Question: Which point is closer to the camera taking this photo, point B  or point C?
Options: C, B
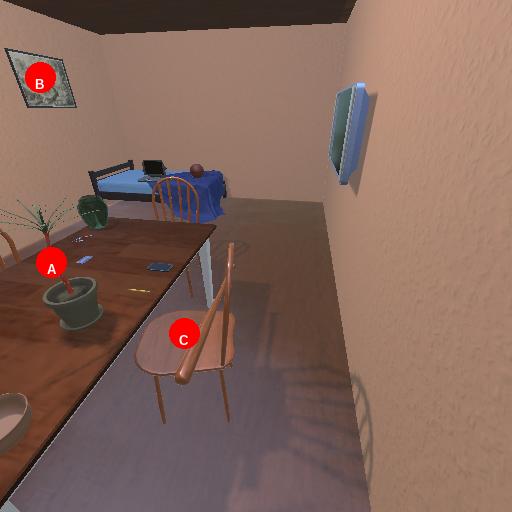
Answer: C